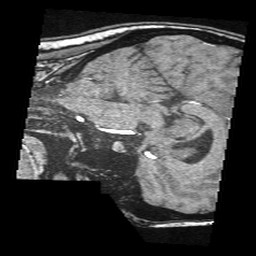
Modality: angio
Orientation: sagittal
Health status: ill
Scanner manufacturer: siemens
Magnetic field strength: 1.5 T
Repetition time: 0.026 s
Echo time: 0.007 s